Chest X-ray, AP view. Patient: 20 years old, sex M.
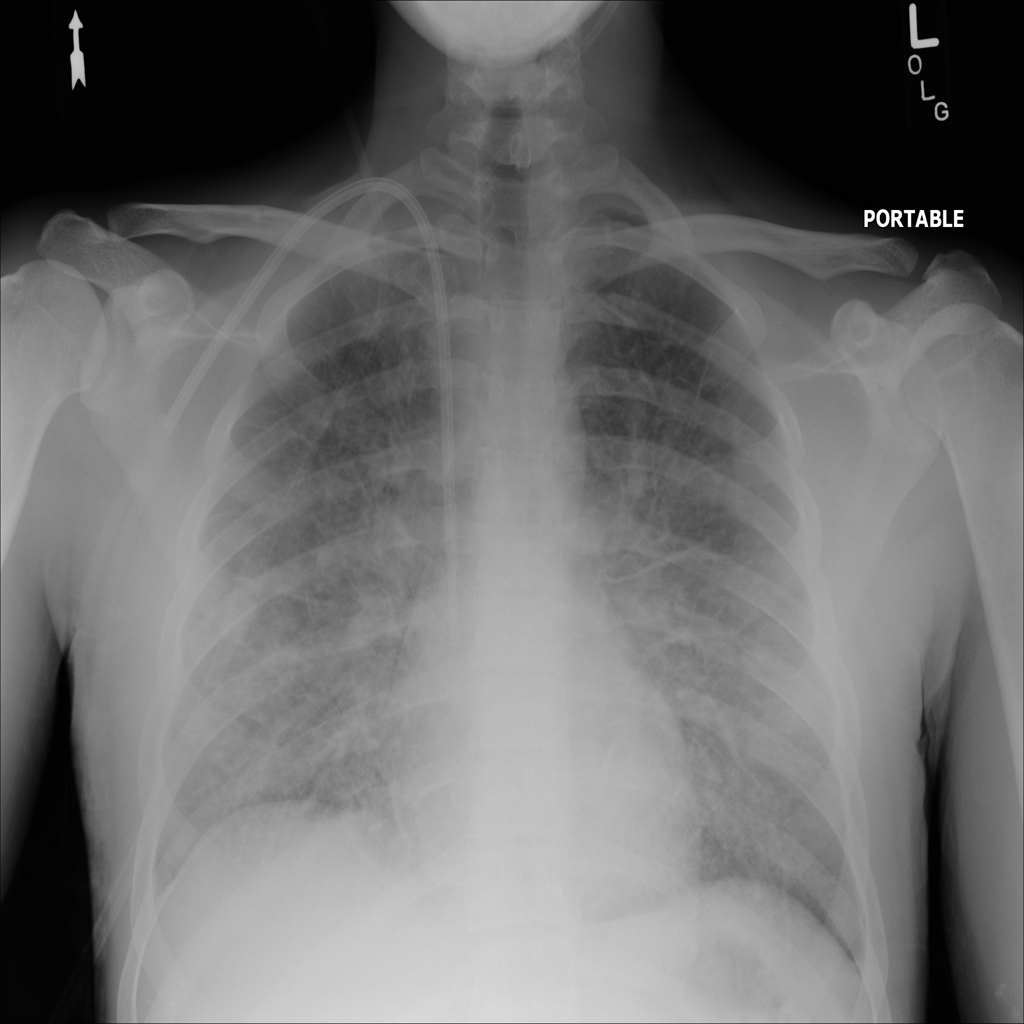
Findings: Infiltration